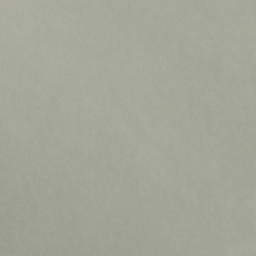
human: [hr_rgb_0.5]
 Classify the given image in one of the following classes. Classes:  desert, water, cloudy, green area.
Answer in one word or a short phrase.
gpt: cloudy